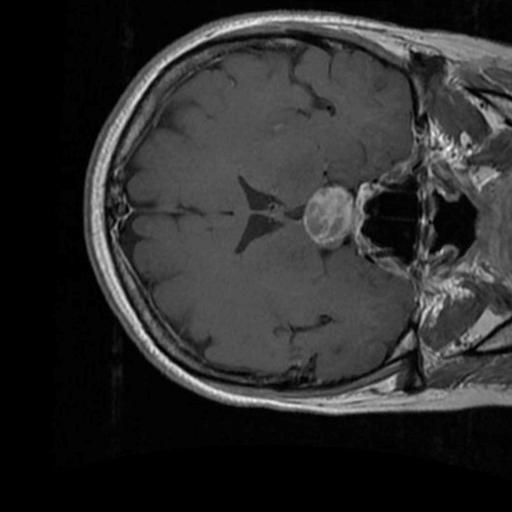
Label: brain_tumor